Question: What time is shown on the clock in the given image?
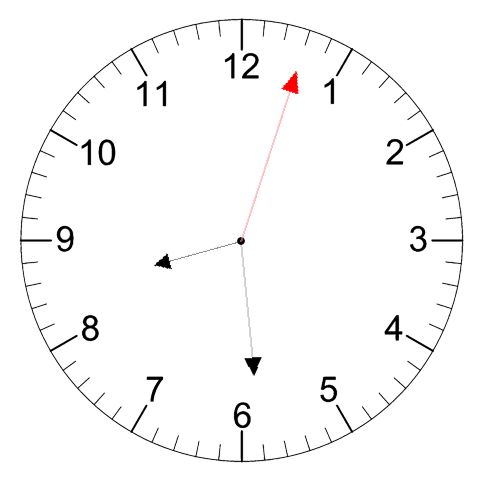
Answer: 08:29:03